Question: I want to programatically connect to TFS and be able to checkout and checkin the files. For that purpose, I am using the following code (some private information omitted), however, I get the "not having sufficient permissions error", I have checked with the administrator and he has given me both read and write permissions, can anyone please help me. Here's the code:
'''
using System;
using Microsoft.TeamFoundation.Client;
using Microsoft.TeamFoundation.VersionControl.Client;
namespace CodeGeneration
{
public class CheckInTFS
{
public static void ProcessFile()
{
var tfs = new TfsTeamProjectCollection(new Uri("http://tfs"));
var versionControlServer = tfs.GetService<VersionControlServer>();
var workspace = versionControlServer.GetWorkspace(@"D:\Test");
#region Checkout File
var file = @"D:\EnumGeneration.cs";
workspace.PendEdit(file);
var pendingChange = workspace.GetPendingChanges();
#endregion
#region Checkin File
workspace.CheckIn(pendingChange, "Test Comment!");
#endregion
}
}
}
'''
The error which I receive is this:

Also, I have looked at the permissions from <URL> and I have GENERIC_READ and GENERIC_WRITE permissions.
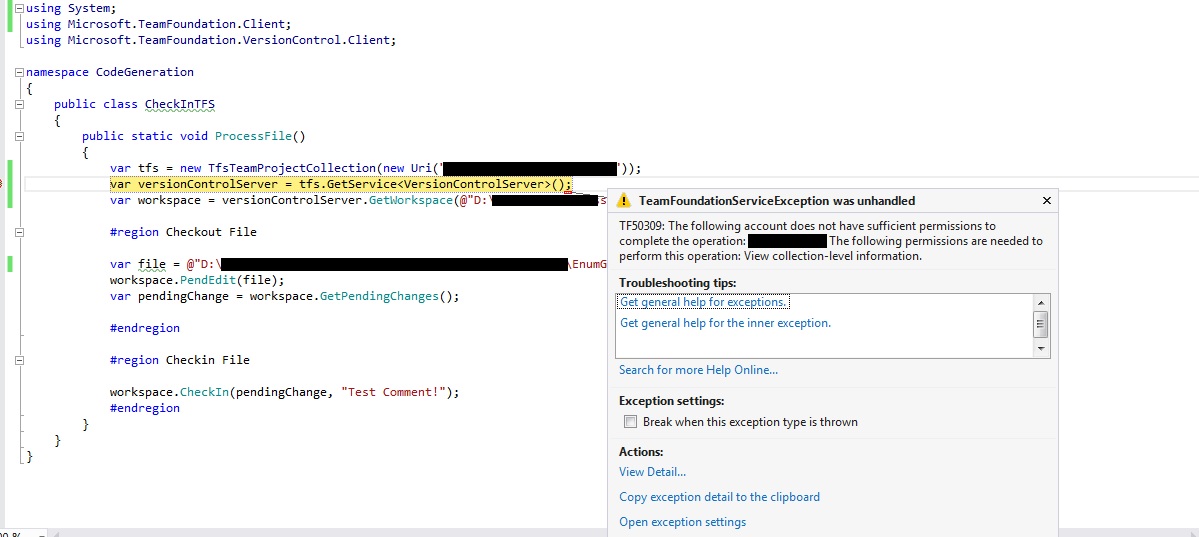
Answer: I found this sample, try with this and let me know if you still have persmisson problems when adapting and running this
'''
using System;
using System.Collections.ObjectModel;
using Microsoft.TeamFoundation.Client;
using Microsoft.TeamFoundation.Framework.Common;
using Microsoft.TeamFoundation.Framework.Client;
namespace TfsApplication
{
class Program
{
static void Main(String[] args)
{
// Connect to Team Foundation Server
// Server is the name of the server that is running the application tier for Team Foundation.
// Port is the port that Team Foundation uses. The default port is 8080.
// VDir is the virtual path to the Team Foundation application. The default path is tfs.
Uri tfsUri = (args.Length < 1) ?
new Uri("http://Server:Port/VDir") : new Uri(args[0]);
TfsConfigurationServer configurationServer =
TfsConfigurationServerFactory.GetConfigurationServer(tfsUri);
// Get the catalog of team project collections
ReadOnlyCollection<CatalogNode> collectionNodes = configurationServer.CatalogNode.QueryChildren(
new[] { CatalogResourceTypes.ProjectCollection },
false, CatalogQueryOptions.None);
// List the team project collections
foreach (CatalogNode collectionNode in collectionNodes)
{
// Use the InstanceId property to get the team project collection
Guid collectionId = new Guid(collectionNode.Resource.Properties["InstanceId"]);
TfsTeamProjectCollection teamProjectCollection = configurationServer.GetTeamProjectCollection(collectionId);
// Print the name of the team project collection
Console.WriteLine("Collection: " + teamProjectCollection.Name);
// Get a catalog of team projects for the collection
ReadOnlyCollection<CatalogNode> projectNodes = collectionNode.QueryChildren(
new[] { CatalogResourceTypes.TeamProject },
false, CatalogQueryOptions.None);
// List the team projects in the collection
foreach (CatalogNode projectNode in projectNodes)
{
Console.WriteLine(" Team Project: " + projectNode.Resource.DisplayName);
}
}
}
}
}
'''
taken from here
<URL>